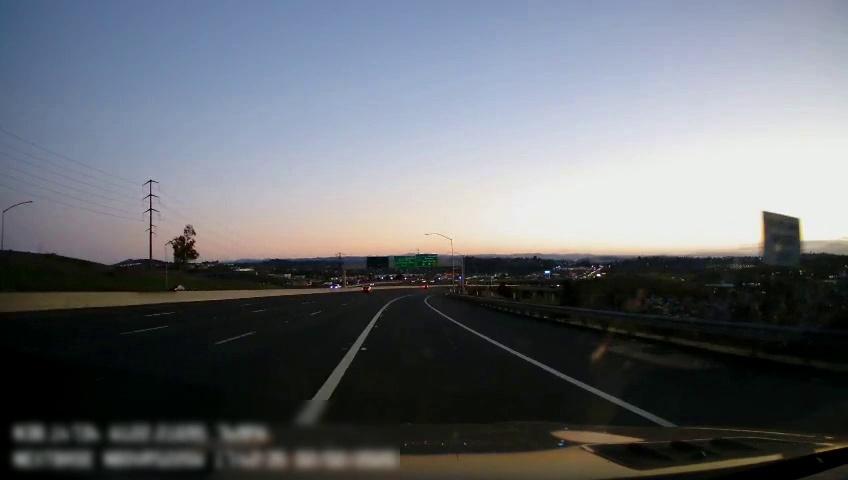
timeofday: Dusk/Dawn/Twilight
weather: Sunny
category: Drivable Space
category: Vehicles | Car
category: Vehicles | Truck
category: Lanes | Current Lane
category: Lanes | Current Lane
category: Lanes | Alternate Lane
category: Lanes | Alternate Lane
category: Lanes | Alternate Lane
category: Traffic | Signs
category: Traffic | Signs
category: Traffic | Signs